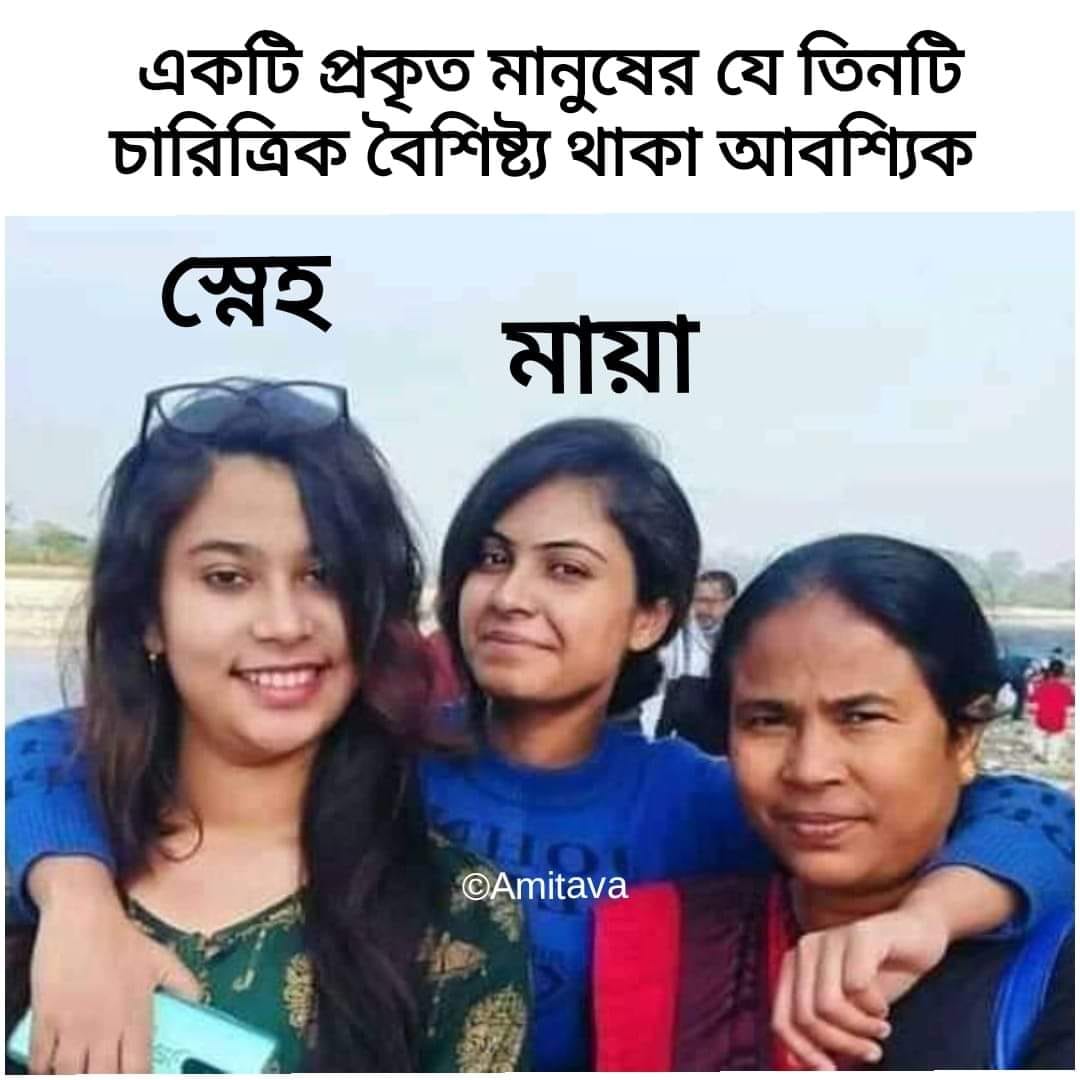
Caption:  একটি প্রকৃত মানুষের যে তিনটি চারিত্রিক বৈশিষ্ট থাকা আবশ্যিক   স্নেহ মায়া
Label: non-hate